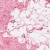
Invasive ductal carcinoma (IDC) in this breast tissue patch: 0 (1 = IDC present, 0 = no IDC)